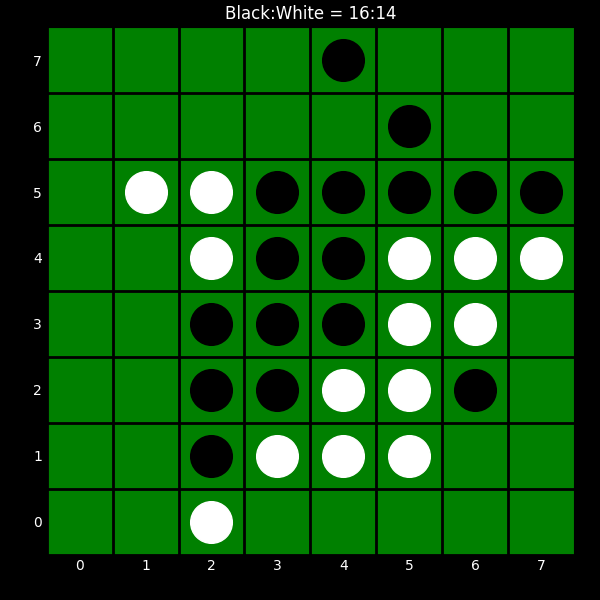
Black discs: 16
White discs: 14